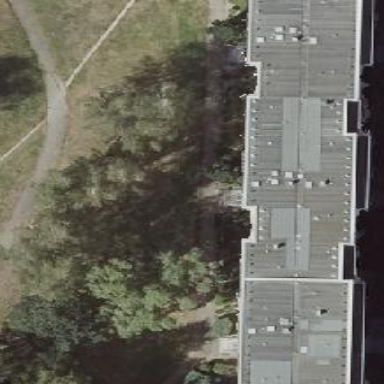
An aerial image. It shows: Flat-roofed apartment building.